Current action and preconditions to check: trajectory_clear

Your task: For each precondition in the list above, predict whether it will hold at this action.

Consider the current scene as observed from the mobile robot's camera, and analyze the predicted future states of all dynamic agents (e.g., people, animals, vehicles, or any moving entities) within the NEXT SECOND.

IMPORTANT: Only answer "very likely" if you are absolutely certain—based on strong, clear evidence—that a dynamic agent will violate the precondition in the predicted future state. Do NOT answer "very likely" for unlikely, ambiguous, or low-probability risks.

Ask yourself for each precondition: Is there a high probability, with clear and convincing evidence, that the predicted future states of any dynamic agent will interfere with the predicted future state of the currently executing action within the NEXT SECOND, causing that precondition to fail?

Assess the risk level based on these predictions. Use "likely" or "very likely" if motions create a clear risk of interference.

Use "neutral" or "improbable" if agents are nearby but their predicted paths are clearly diverging or non-conflicting.

Failure Risk Categories: "very improbable", "improbable", "neutral", "likely", "very likely"

Answer Format: Output ONLY the probability_of_failure value from these categories: "very improbable", "improbable", "neutral", "likely", "very likely"

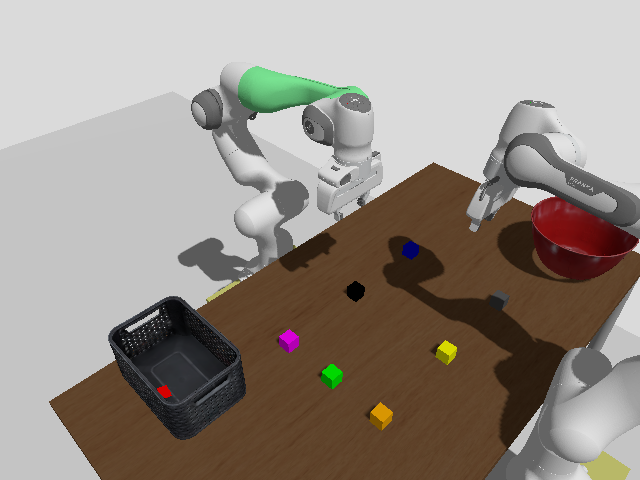

Answer: improbable